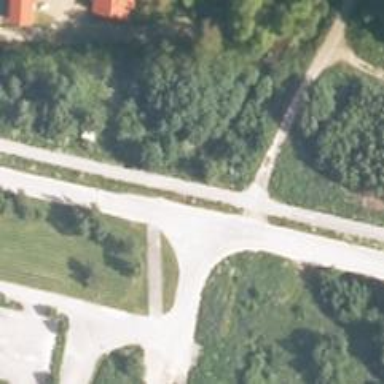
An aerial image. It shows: Road with "give way" sign.